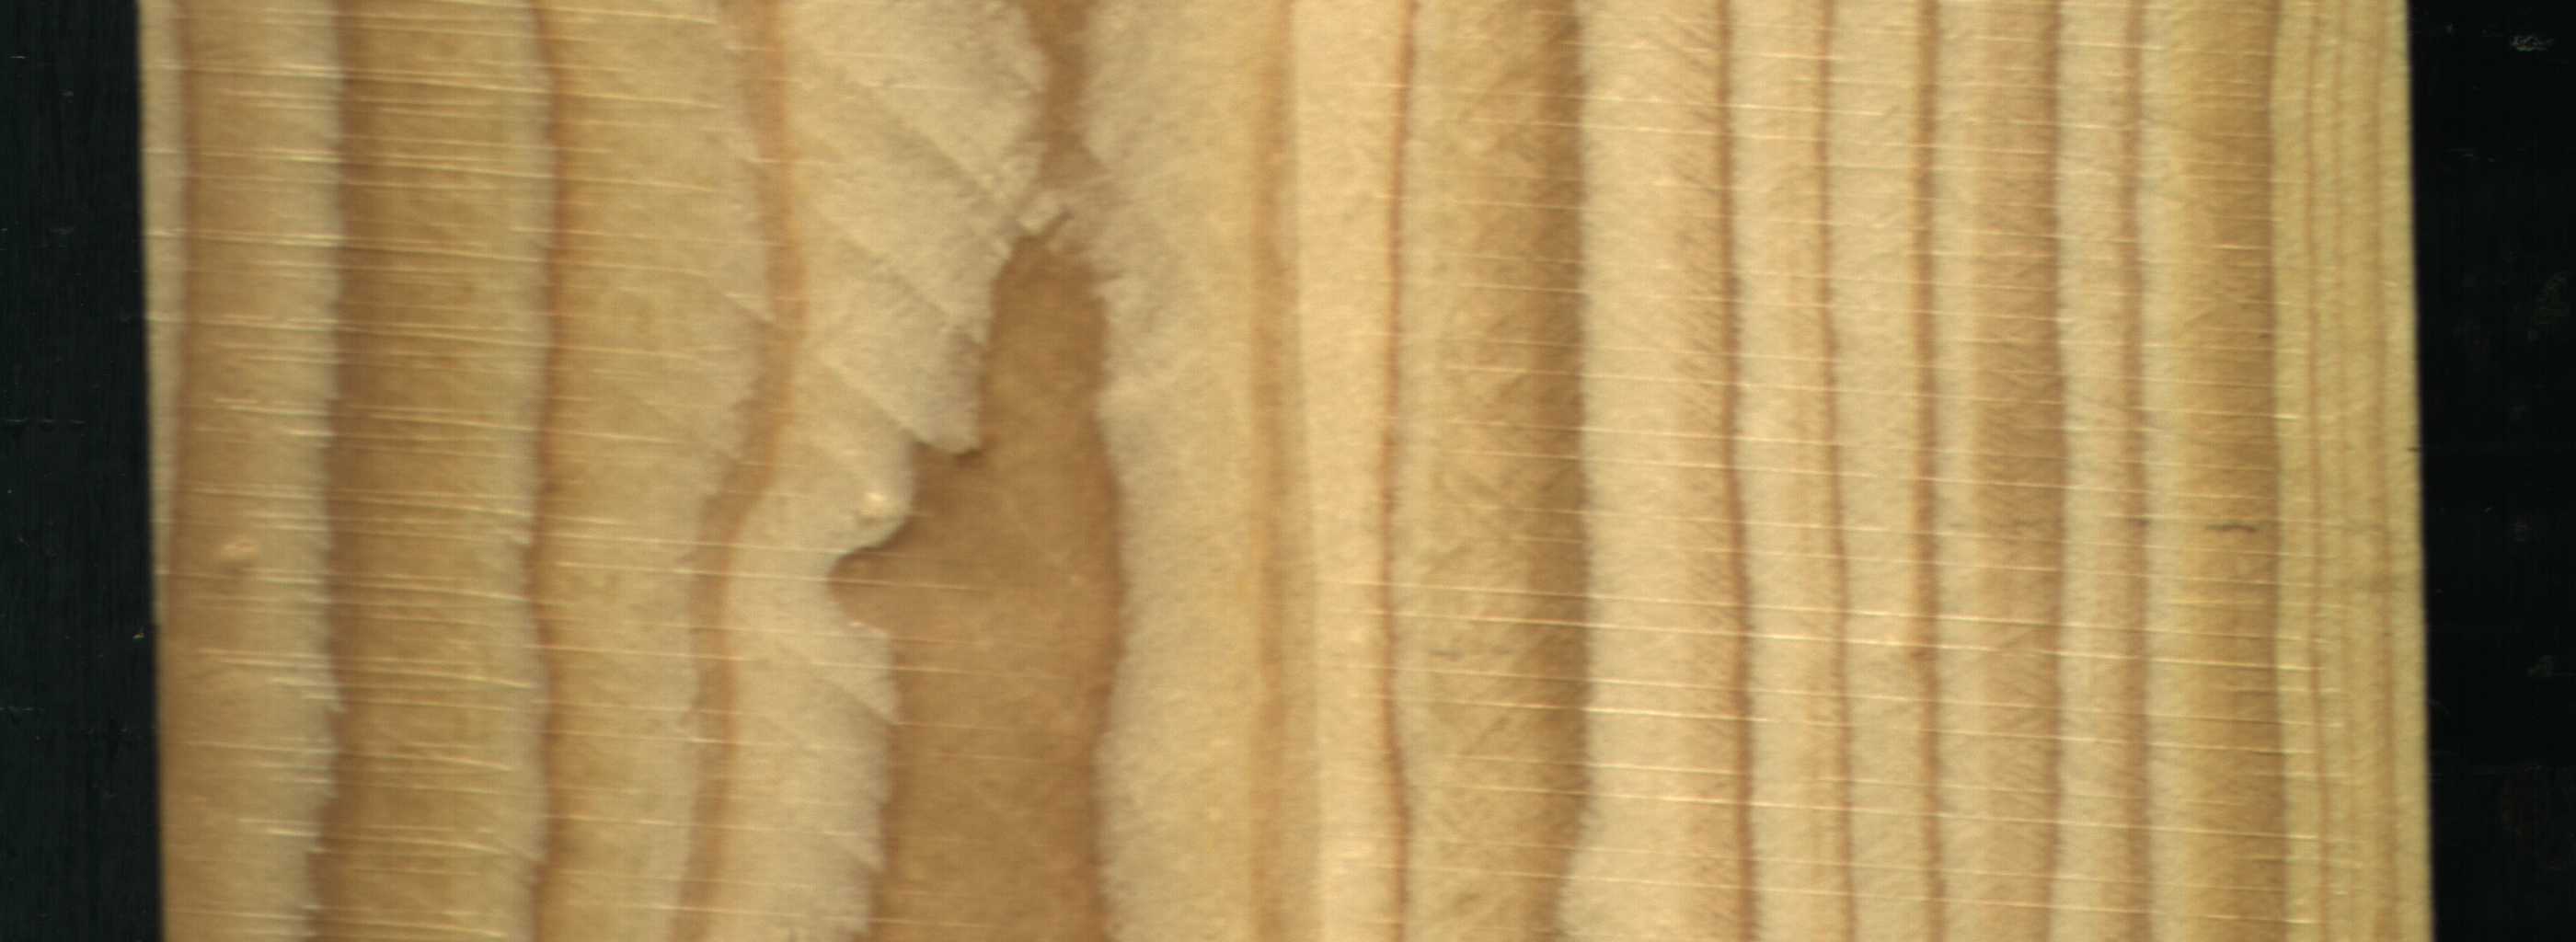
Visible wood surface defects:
Quartzity
Quartzity
Quartzity